Field crop: maize
Growth stage: 2
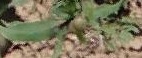
Species: maize